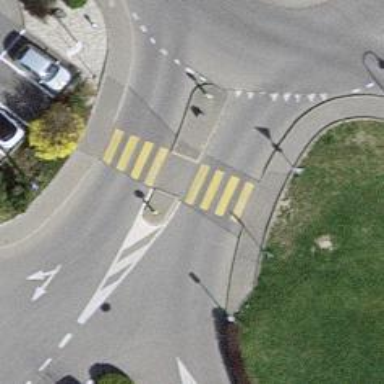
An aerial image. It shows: Marked crossing on footway.